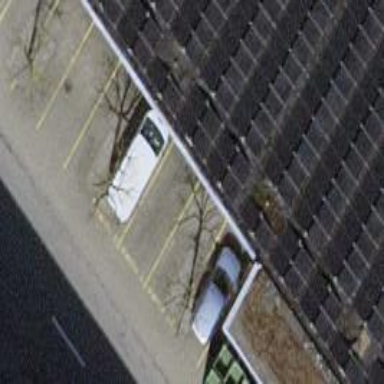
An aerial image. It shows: Solar photovoltaic panel generator.